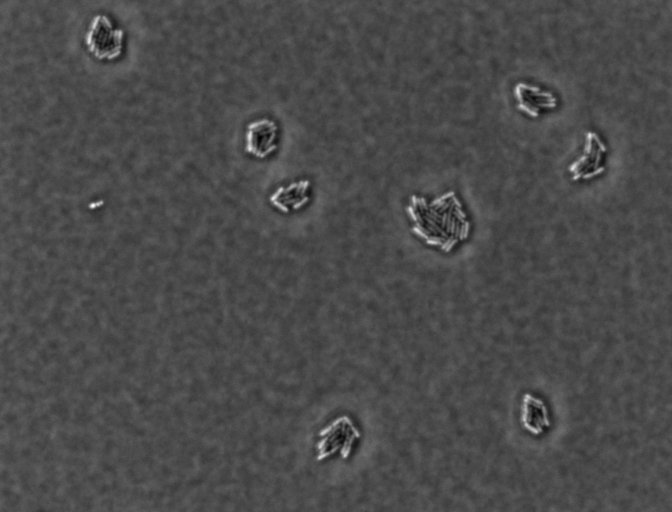
Salmonella enterica Enteritidis